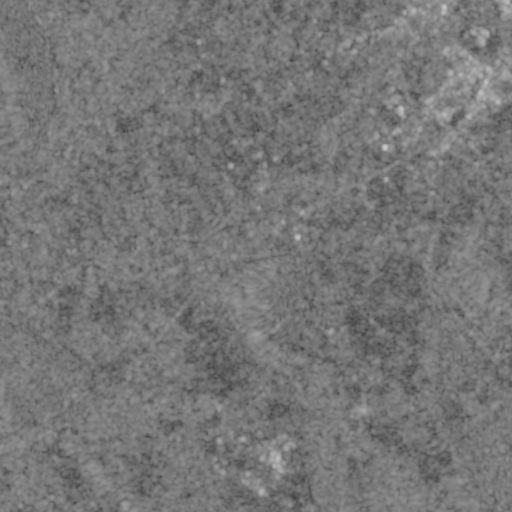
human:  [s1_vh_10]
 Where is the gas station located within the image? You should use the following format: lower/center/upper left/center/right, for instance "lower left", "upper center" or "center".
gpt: The gas station is located in the lower center of the image.
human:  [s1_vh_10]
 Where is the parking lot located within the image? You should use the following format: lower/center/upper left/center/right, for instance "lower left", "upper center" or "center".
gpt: The parking lot is located in the upper right of the image.
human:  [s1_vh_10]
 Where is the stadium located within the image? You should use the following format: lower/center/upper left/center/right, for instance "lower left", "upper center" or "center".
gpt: The stadium is located in the upper right of the image.
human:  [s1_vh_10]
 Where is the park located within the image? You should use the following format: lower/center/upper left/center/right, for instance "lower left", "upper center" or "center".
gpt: There is no park in the image.

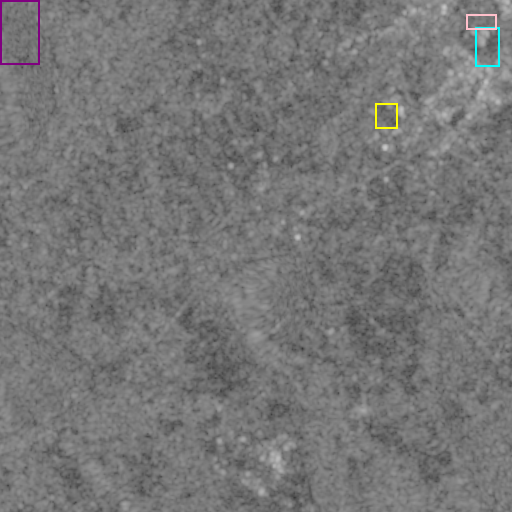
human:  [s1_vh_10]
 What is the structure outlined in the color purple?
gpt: The structure outlined in purple is a crop field.
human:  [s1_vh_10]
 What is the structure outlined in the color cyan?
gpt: The structure outlined in cyan is a park.
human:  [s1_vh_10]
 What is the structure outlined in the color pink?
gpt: The structure outlined in pink is a parking lot.
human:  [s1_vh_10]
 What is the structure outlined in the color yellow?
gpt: The structure outlined in yellow is a stadium.
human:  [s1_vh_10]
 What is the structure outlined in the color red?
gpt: There is no red outline.